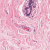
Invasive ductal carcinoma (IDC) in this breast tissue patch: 0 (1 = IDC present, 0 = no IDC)